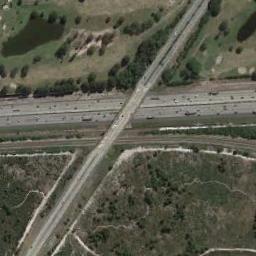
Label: overpass